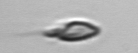
Label: Katodinium_or_Torodinium